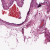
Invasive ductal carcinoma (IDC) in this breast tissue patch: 0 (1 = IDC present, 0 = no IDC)